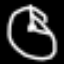
Label: clock